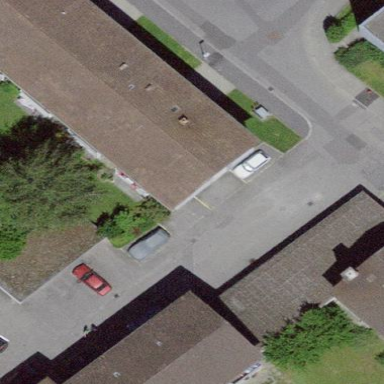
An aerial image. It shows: Garage.